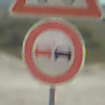
Verkehrszeichen: Ueberholverbot
Zusatzzeichen oben: RadverkehrLinks
Umgebung: Outdoor, Beach
Tageszeit: MorningAfternoon
Wetter: PartlyCloudy
Licht: Natural
Jahreszeit: NotSpecified
Kontrast: HighContrast